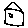
Label: house